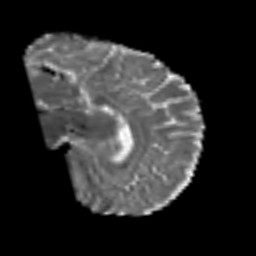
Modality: MD
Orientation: sagittal
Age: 50
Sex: male
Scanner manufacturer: siemens
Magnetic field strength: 3 T
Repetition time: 6.1 s
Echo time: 0.101 s